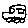
Label: car